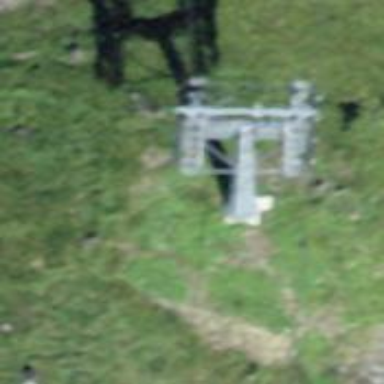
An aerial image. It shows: Pylon used for aerialway.